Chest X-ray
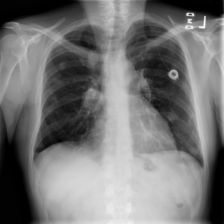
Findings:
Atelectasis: negative
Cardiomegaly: negative
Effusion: negative
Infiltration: negative
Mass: negative
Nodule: negative
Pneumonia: negative
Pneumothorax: negative
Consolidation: negative
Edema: negative
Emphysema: negative
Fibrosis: negative
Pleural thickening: negative
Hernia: negative